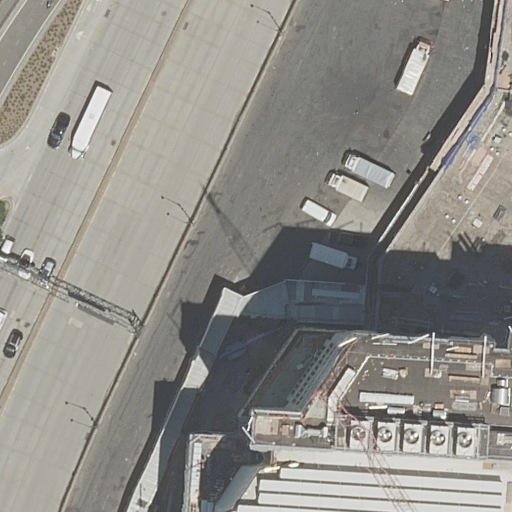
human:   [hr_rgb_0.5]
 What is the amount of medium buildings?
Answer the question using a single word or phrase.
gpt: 0

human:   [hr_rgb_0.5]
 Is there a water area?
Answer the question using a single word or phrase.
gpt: no

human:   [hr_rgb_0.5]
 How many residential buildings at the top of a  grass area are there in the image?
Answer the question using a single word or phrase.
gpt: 1

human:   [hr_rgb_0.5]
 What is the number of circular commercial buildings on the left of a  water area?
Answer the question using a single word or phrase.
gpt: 0

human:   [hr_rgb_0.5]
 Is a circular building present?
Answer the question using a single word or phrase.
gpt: no

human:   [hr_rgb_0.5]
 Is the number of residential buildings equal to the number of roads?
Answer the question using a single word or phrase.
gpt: no

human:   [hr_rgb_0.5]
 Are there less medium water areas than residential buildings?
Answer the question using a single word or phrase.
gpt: yes

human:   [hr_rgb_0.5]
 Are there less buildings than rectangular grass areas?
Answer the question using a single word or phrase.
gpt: no

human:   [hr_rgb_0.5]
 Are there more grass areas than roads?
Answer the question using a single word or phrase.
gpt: no

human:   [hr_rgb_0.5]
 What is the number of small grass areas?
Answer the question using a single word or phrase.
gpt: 2

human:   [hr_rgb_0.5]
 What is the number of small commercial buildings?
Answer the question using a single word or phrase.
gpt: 0

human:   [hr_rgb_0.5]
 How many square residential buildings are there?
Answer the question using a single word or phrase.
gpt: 0

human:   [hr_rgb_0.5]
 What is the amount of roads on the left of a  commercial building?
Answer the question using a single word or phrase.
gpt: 0

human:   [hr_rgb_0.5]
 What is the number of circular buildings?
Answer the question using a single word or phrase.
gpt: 0

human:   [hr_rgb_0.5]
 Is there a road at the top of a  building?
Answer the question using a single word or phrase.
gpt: yes

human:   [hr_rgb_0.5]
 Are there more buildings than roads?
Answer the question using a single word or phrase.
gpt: no

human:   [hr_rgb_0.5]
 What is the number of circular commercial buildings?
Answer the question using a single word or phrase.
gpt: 0

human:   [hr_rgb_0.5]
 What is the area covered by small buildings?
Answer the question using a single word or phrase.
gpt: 62m2

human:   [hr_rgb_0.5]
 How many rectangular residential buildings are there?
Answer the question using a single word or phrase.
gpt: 1

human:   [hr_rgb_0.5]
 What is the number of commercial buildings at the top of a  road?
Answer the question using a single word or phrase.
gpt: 0

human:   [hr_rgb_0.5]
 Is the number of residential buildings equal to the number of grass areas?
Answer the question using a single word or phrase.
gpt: yes

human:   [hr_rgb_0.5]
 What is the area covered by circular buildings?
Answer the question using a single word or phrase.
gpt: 0m2

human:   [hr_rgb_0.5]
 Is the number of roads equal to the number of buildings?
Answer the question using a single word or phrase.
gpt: no

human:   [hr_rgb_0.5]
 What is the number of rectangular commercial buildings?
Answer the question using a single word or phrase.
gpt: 0

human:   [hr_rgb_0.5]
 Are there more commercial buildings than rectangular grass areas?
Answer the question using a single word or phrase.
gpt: no

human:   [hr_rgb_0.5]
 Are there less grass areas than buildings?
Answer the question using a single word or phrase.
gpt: no

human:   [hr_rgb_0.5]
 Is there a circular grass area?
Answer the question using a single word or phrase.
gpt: no

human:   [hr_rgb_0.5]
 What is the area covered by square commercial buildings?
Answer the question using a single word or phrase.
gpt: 0m2

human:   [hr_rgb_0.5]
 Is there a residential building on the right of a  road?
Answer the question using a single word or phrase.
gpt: yes

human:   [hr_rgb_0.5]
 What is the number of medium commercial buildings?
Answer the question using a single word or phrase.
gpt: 0

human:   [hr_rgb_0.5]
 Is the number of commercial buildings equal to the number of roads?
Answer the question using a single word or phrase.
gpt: no

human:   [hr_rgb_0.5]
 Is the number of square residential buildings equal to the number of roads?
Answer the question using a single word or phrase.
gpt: no

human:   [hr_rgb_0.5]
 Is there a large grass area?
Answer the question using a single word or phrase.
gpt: no

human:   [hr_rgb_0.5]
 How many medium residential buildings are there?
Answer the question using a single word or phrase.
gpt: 0

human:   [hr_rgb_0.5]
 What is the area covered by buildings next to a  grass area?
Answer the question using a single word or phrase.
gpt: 820m2

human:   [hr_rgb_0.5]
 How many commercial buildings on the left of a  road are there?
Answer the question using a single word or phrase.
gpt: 0